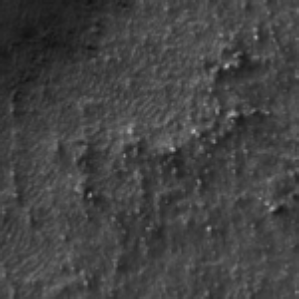
Label: frost